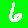
Digit: 6